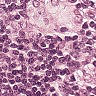
Metastatic tissue present: yes